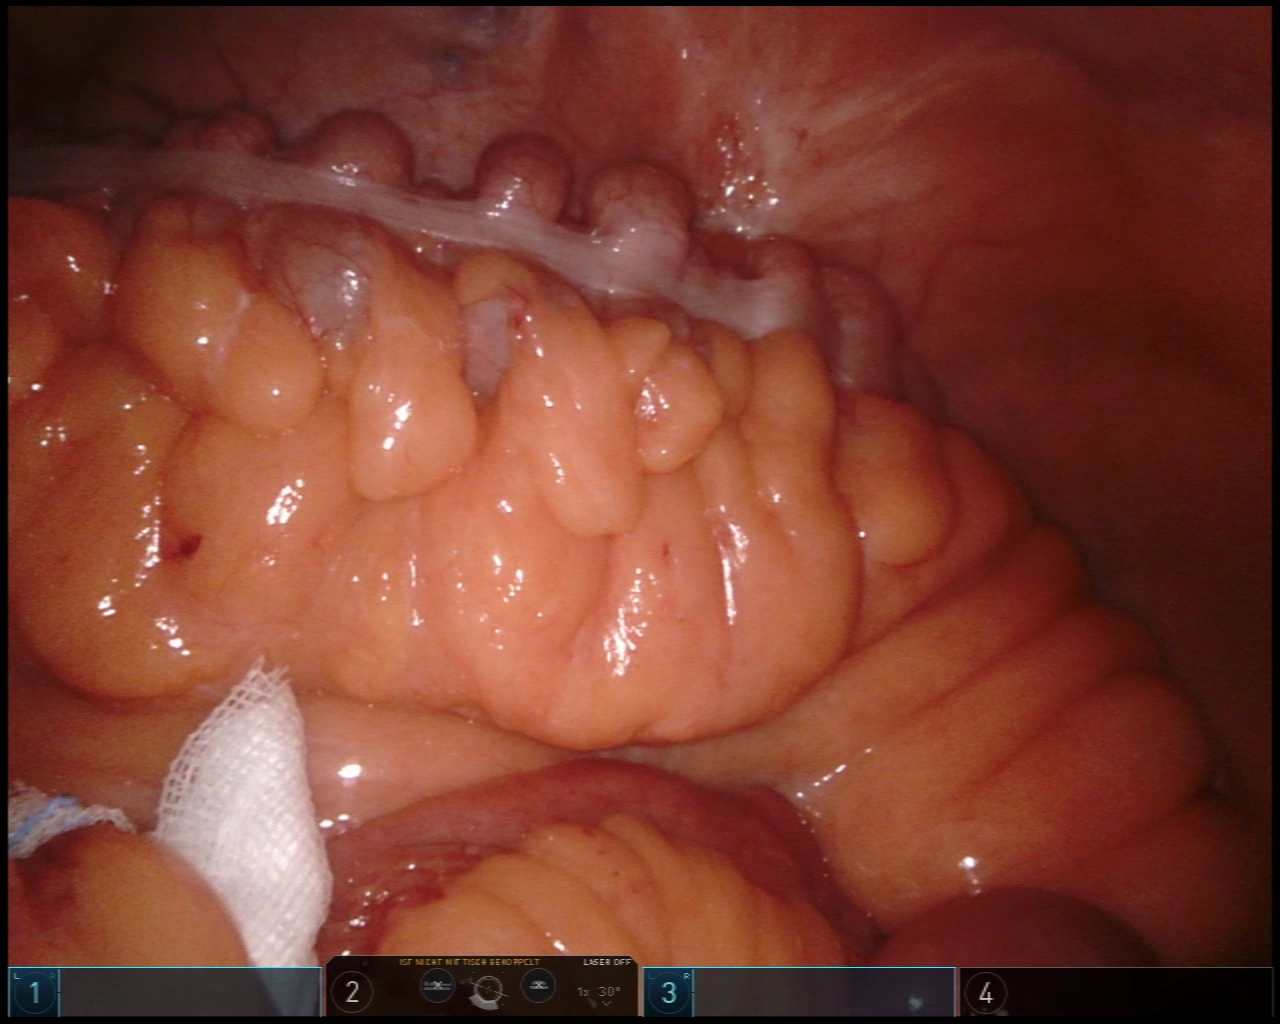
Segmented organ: colon
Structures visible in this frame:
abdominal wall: yes
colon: yes
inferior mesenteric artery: no
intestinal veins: no
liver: no
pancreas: no
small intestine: yes
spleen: no
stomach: no
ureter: no
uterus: no
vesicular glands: no